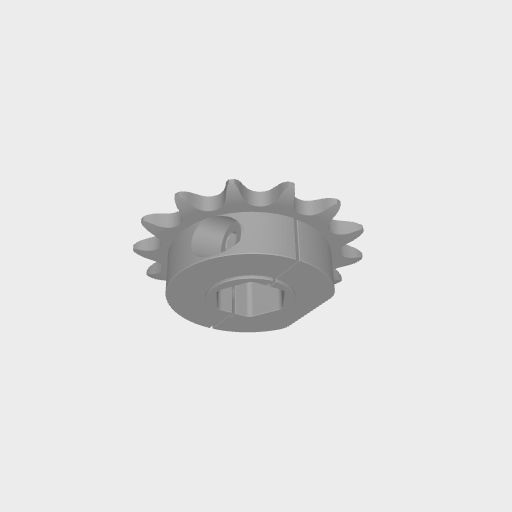
Part: SteelClampingSprocket12RID